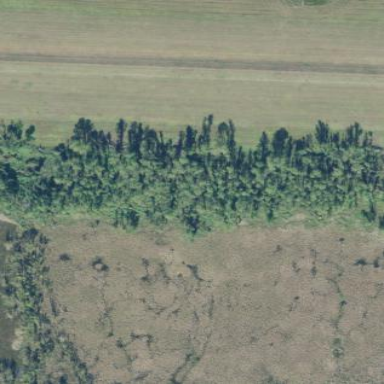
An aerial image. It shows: Wetland area dominated by mangroves.